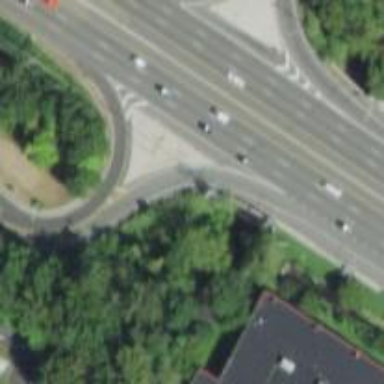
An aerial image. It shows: Trunk link highway.